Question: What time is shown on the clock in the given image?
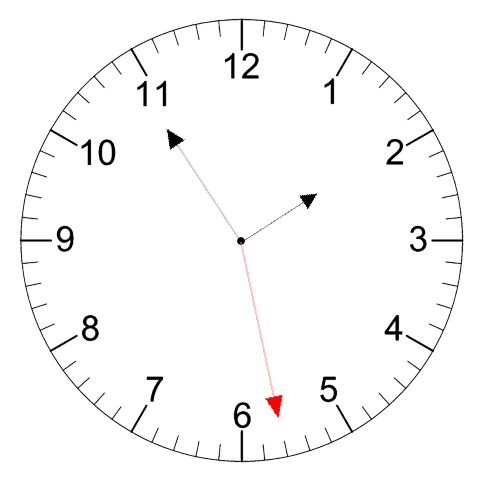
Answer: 01:54:28